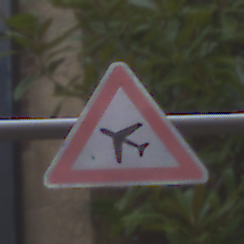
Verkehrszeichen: FlugbetriebRechts
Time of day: Midday
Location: Outdoor (Urban)
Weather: Overcast
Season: NotSpecified
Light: Natural